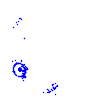
Particle: kaon